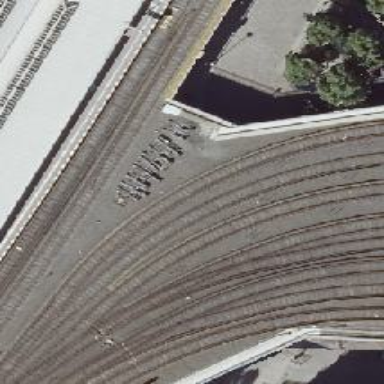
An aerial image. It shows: Bridge over electrified rails. The rails are electrified from the top and the area is service yard.